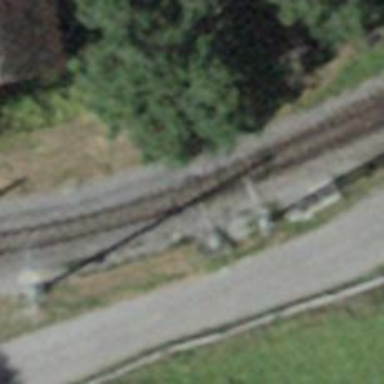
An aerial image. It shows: Railway switch.